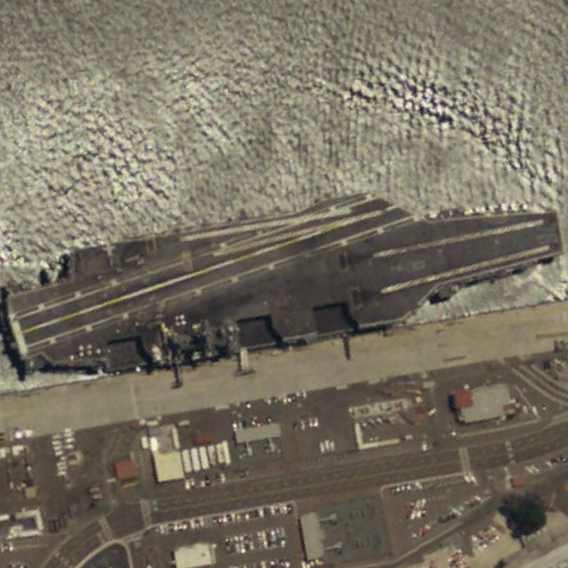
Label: aircraft_carrier